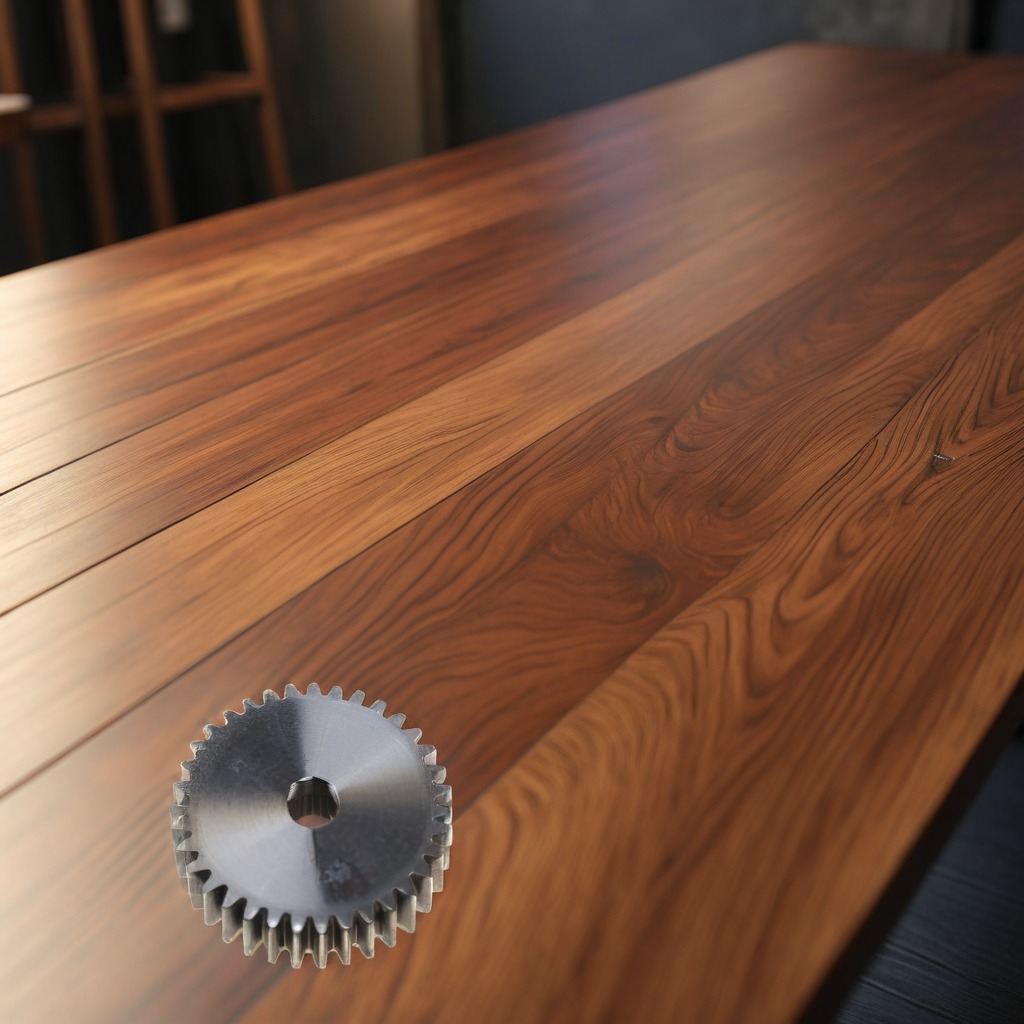
A steel gear with teeth is lying on a wooden table in a carpentry studio.